You are looking at the continuous-wavelet transform of a rotating shaft's vibration signal. Based on the visible evidence, which rotor condition applies: normal, misalignment, unbalance, looseness?
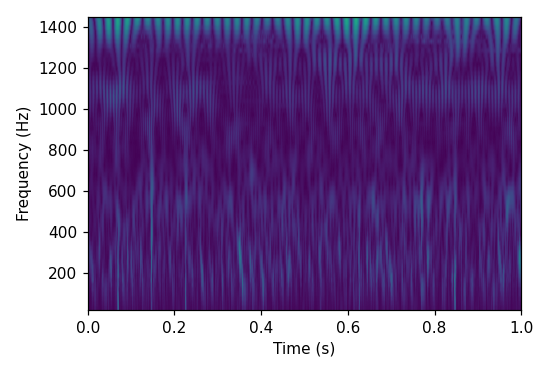
Answer: unbalance